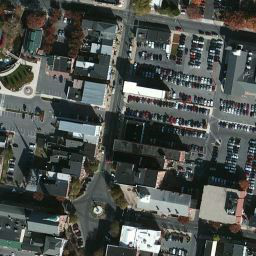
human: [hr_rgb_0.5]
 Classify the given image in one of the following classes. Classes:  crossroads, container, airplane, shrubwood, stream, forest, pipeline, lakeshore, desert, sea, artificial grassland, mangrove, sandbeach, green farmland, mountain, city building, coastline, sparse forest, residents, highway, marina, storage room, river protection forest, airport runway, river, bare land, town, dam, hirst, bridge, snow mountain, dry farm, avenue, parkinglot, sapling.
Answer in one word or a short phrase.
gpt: town